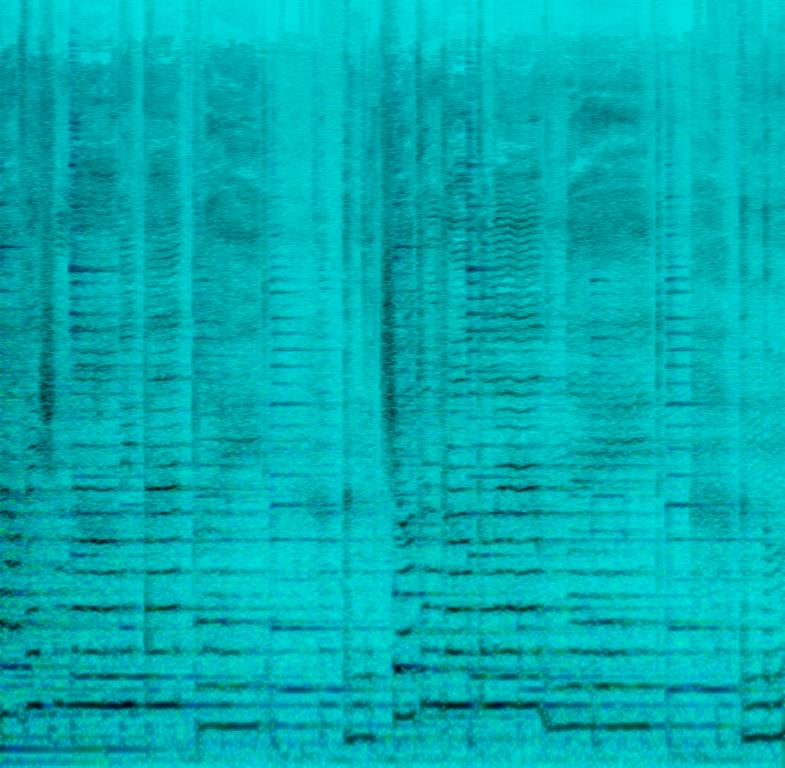
A soft male singer with a vocal double effect accompanied by plucked string sounds, a synth pad and an oboe. The genre is soft rock with no drums.